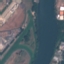
Land use / land cover: River